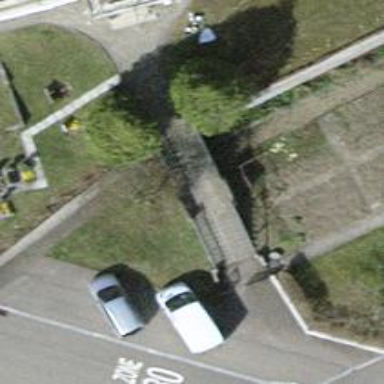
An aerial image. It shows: Entrance with barrier.